Field crop: maize
Growth stage: 2
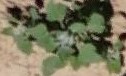
Species: chenopodium